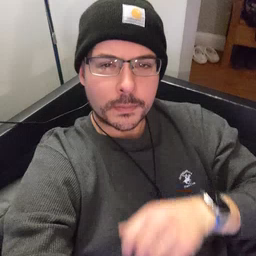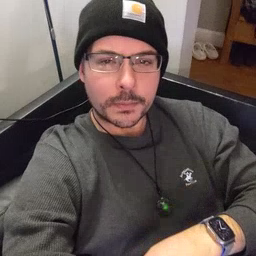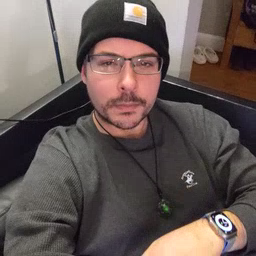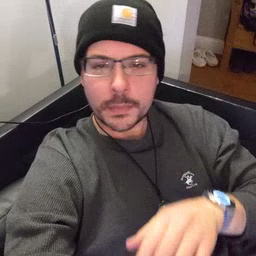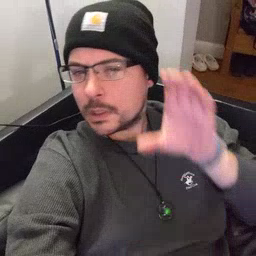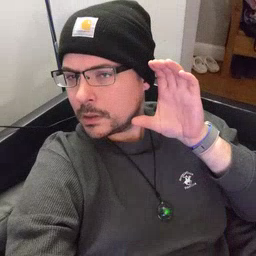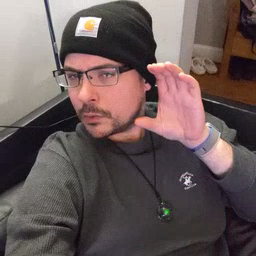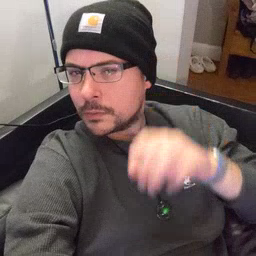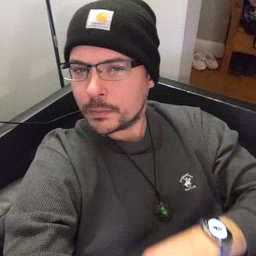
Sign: hear